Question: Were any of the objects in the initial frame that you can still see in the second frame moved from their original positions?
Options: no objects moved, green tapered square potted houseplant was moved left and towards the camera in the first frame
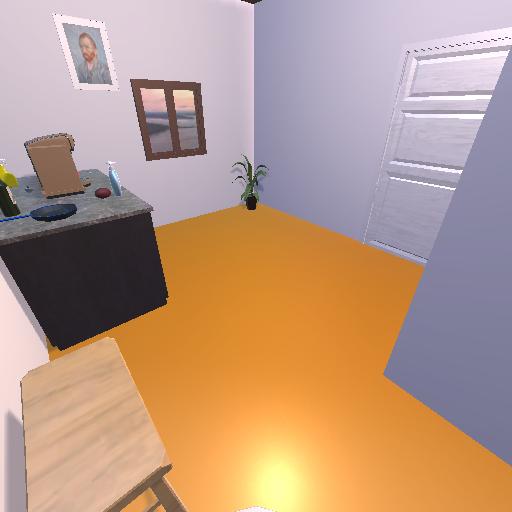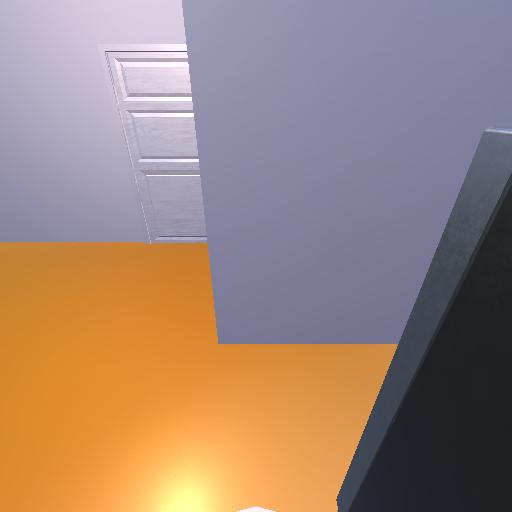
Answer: no objects moved